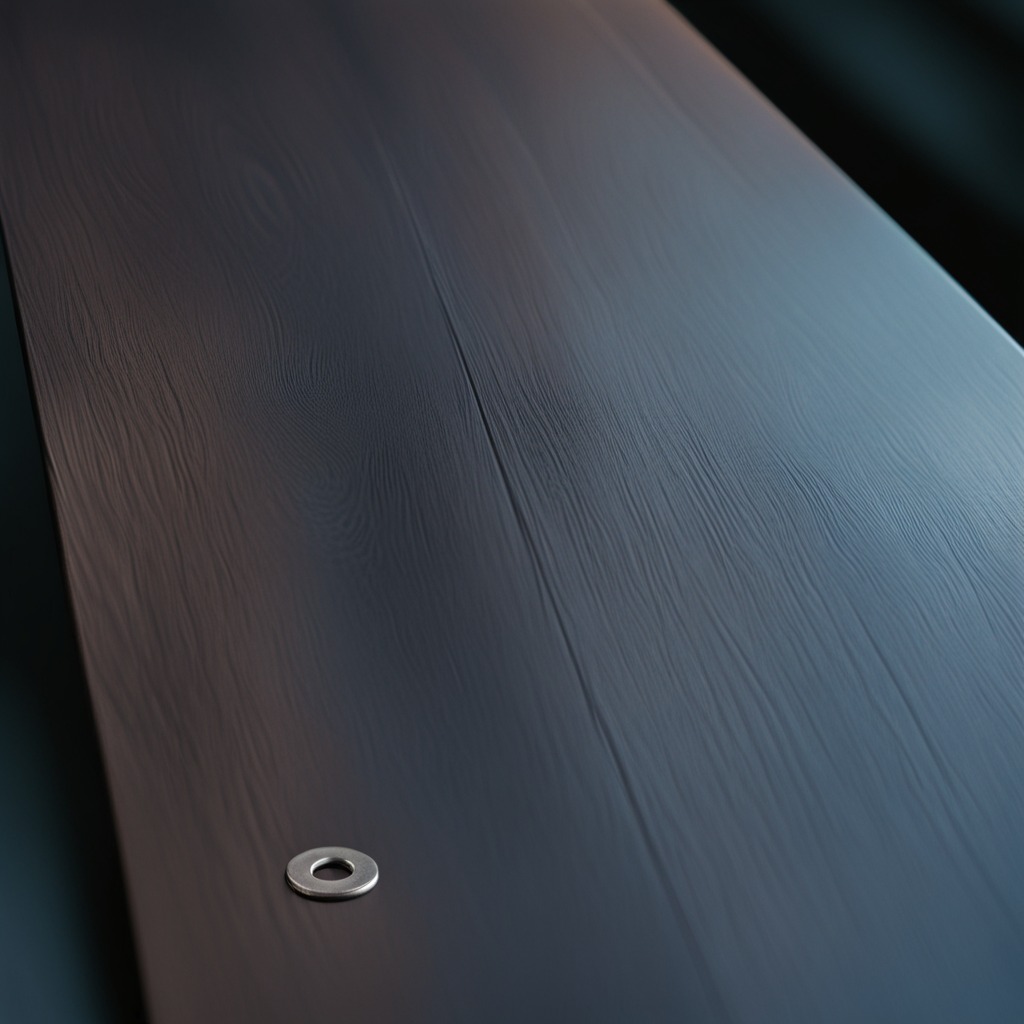
A flat metal washer lies on the old table.